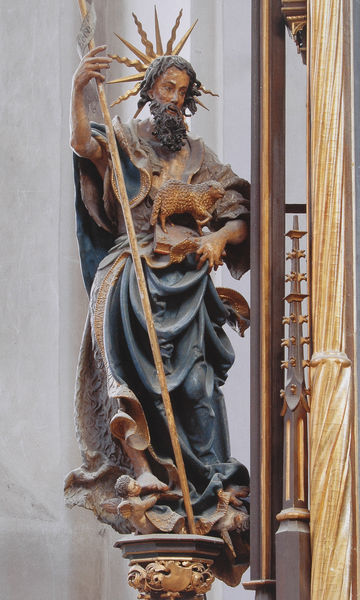
Titel: Hochaltar, linke Figur außerhalb des Schreines: Johannes d. T.
Künstler: Hans Leinberger
Standort: Moosburg
Institution: ehemalige Stiftskirche St. Kastulus
Schlagwörter: blau, flügel, gott, hand, mann, bewegung, holz, schmuck, säule, weiss, blick, tuch, bart, arm, arme, barock, bibel, falten, johannes, sockel, stein, hände, kirche, sonne, figur, gewand, gold, mantel, gotik, krone, locken, stock, engel, skulptur, statue, fell, stab, falte, plastik, foto, barfuss, lamm, schaf, buch, religion, strahlen, kranz, altar, schnitzerei, heiligenschein, orgel, nimbus, gotisch, christus, jesus, heiliger, heilig, putten, heiland, hirte, putti, christentum, gotteshaus, altarfigur, johannes der täufer, bleu, fiale, phiale, strahlenkranz, lamm gottes, evangelist, heiligenkranz, gewandt, alatr, christopherus, schnitzfigur, gewandfigur, leinberger, wallend, christoph, heildan, jesud, baptist, johannes baptist